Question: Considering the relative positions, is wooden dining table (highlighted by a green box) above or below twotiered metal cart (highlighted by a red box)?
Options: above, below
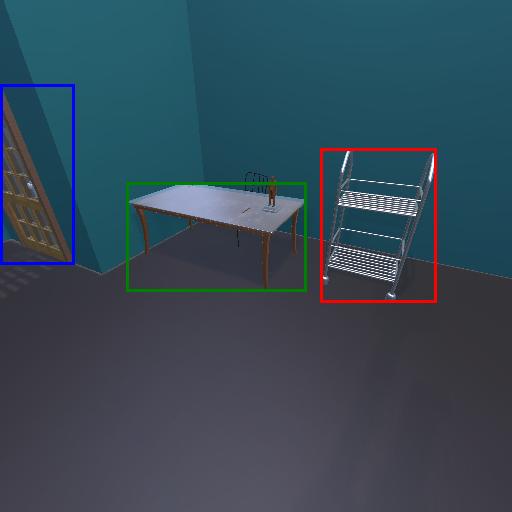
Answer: above